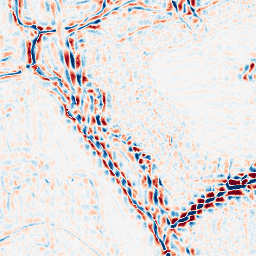
Category: wavelet
Decomposition family: wavelet_dwt
Decomposition parameters: wavelet: coif2
level: 3
Upsampling method: bicubic_3x
Upsampling parameters: scale: 3
Upsampling scale: 3